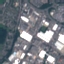
Land use / land cover class: Industrial